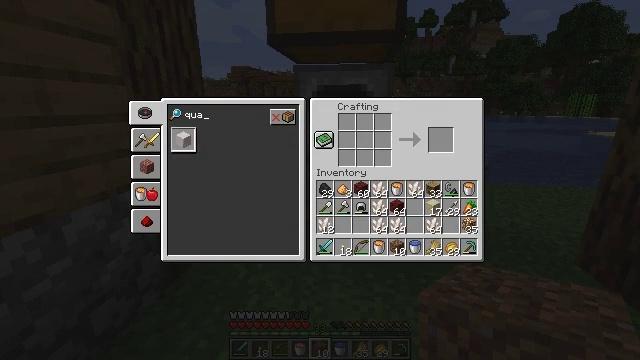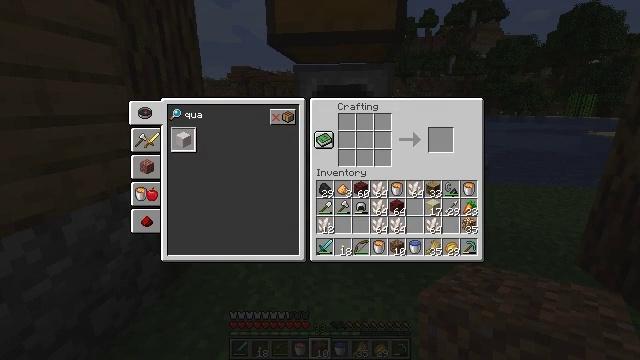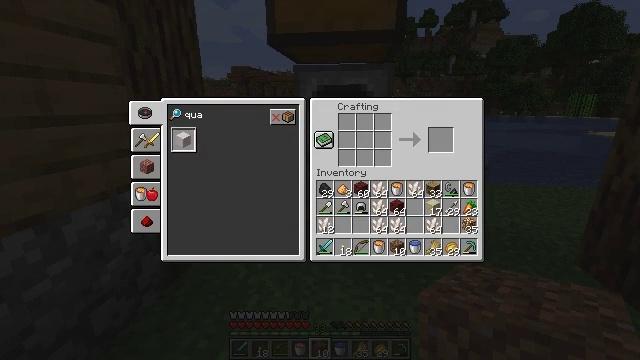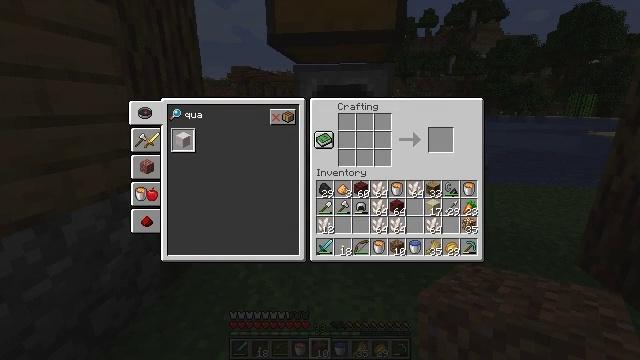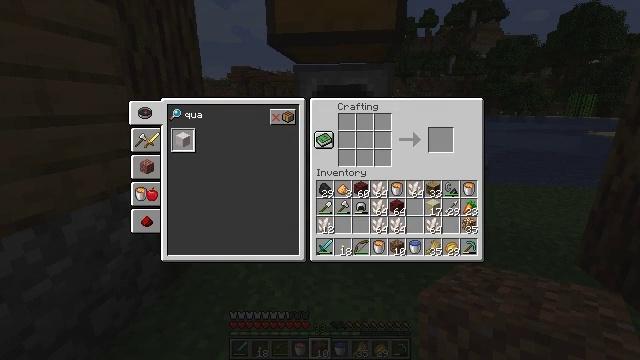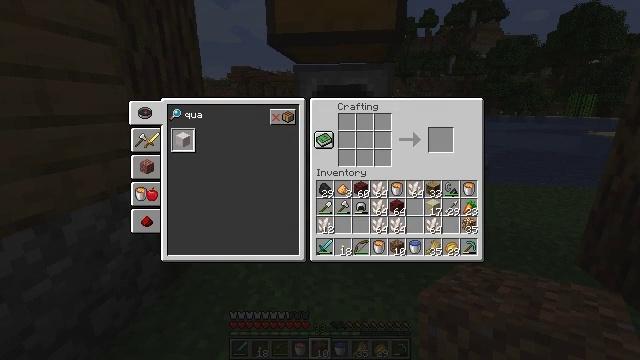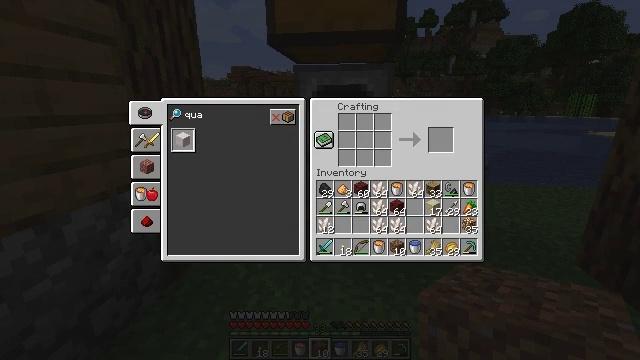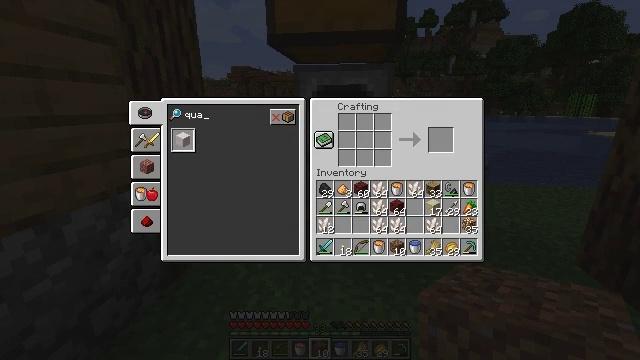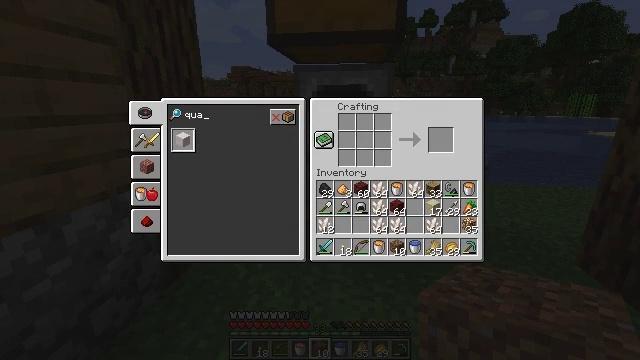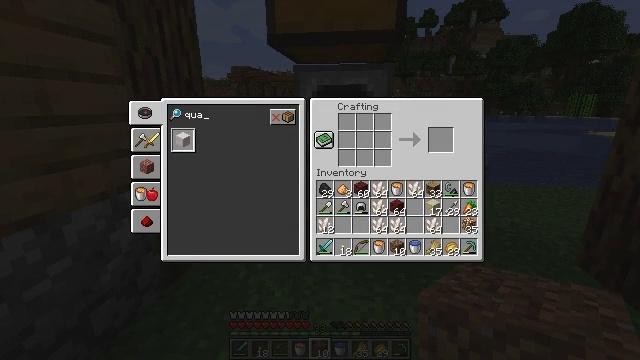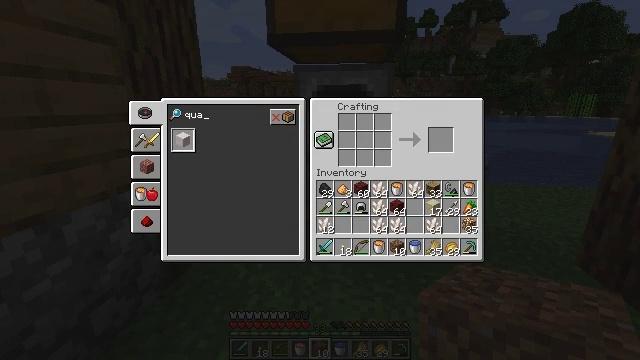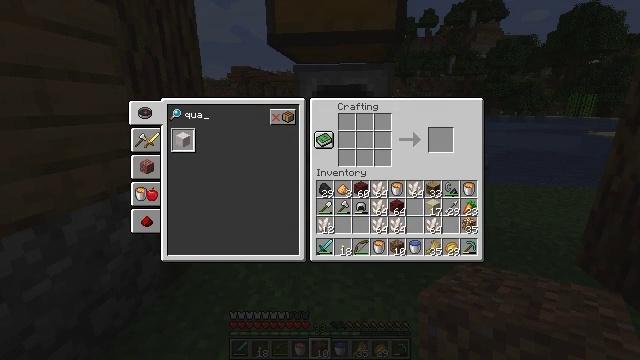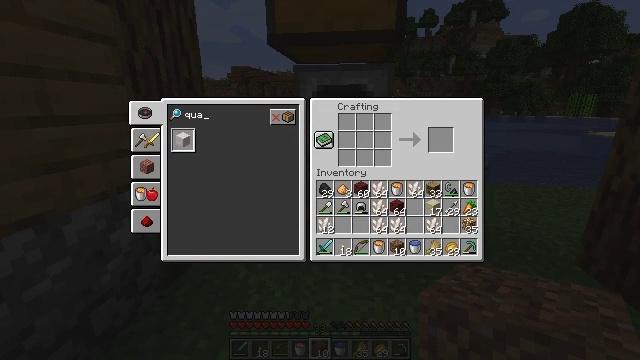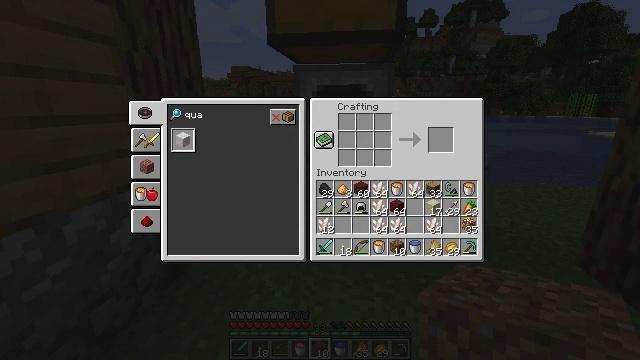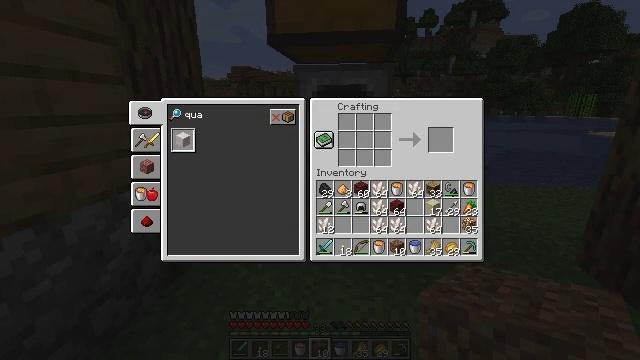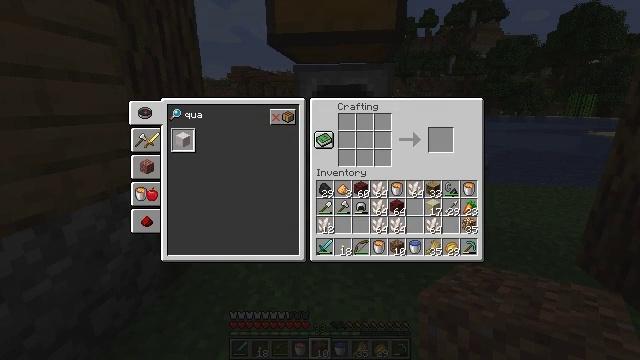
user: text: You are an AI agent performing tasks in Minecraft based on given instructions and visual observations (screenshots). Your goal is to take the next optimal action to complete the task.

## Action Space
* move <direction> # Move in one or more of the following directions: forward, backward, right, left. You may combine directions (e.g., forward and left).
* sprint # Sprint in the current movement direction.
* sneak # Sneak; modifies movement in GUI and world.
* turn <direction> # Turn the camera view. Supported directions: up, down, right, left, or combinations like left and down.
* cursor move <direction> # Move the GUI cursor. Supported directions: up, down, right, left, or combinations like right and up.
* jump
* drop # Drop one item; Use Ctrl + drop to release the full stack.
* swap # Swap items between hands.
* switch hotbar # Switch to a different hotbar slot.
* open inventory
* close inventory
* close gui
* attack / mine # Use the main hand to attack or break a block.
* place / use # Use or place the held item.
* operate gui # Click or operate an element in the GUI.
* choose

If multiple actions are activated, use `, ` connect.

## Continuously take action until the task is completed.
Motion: motion action
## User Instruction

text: Make a quartz block by combining nether quartz.
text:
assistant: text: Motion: no_op
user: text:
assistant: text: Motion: no_op
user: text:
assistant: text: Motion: no_op
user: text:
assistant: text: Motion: no_op
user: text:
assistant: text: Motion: no_op
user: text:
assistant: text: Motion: no_op
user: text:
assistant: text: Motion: no_op
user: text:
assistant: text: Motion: no_op
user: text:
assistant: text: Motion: no_op
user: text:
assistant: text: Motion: cursor move left
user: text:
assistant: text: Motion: cursor move left and down
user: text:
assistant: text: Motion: no_op
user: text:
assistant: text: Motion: no_op
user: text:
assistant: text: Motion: no_op
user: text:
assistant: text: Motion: cursor move right
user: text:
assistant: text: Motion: cursor move right
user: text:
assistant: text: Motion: no_op
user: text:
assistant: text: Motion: no_op
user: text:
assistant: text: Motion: no_op
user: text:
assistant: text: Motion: no_op
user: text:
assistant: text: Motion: no_op
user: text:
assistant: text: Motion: no_op
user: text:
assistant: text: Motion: no_op
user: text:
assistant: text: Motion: no_op
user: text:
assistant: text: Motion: operate gui
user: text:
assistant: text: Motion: operate gui
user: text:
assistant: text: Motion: operate gui
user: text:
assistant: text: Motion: no_op
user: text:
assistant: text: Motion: no_op
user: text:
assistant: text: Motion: no_op